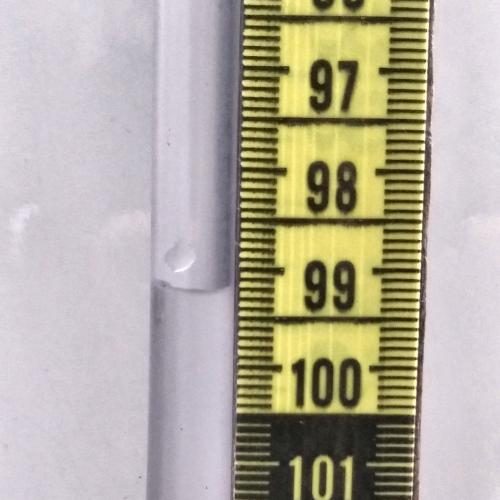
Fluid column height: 99.2 cm